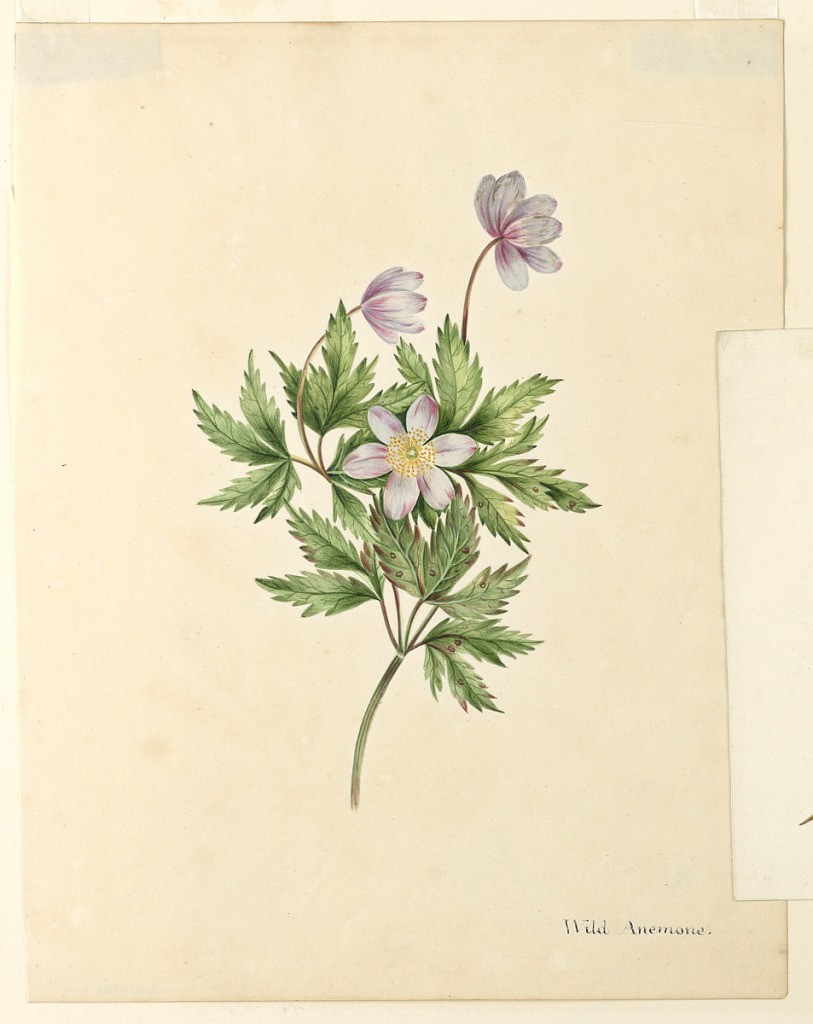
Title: Wild Anemone
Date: ca. 1830
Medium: Brush and watercolor, brush and ink on paper
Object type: Drawing
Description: A branch with three pink blossoms. Inscribed, lower right (in ink): "Wild Anemone".